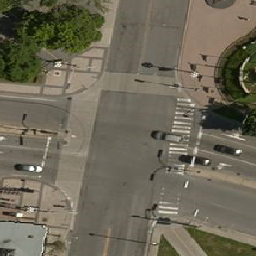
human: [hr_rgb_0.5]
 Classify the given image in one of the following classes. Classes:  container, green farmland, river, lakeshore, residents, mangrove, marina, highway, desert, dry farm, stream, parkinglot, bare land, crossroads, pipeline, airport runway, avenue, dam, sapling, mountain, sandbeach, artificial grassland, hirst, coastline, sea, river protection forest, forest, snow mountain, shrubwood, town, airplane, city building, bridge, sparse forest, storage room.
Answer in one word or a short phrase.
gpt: crossroads